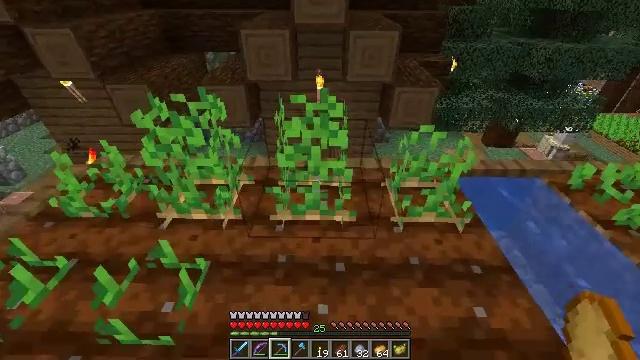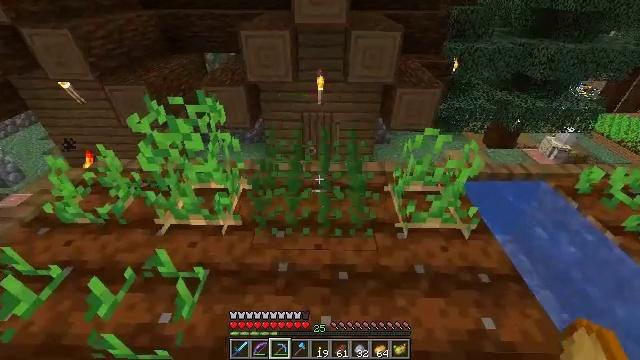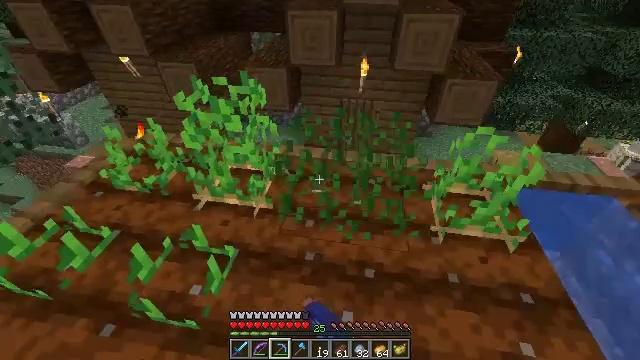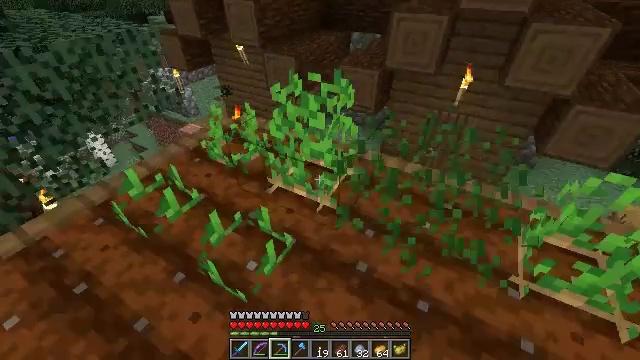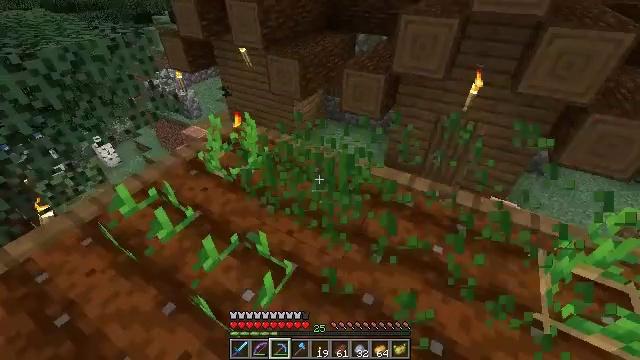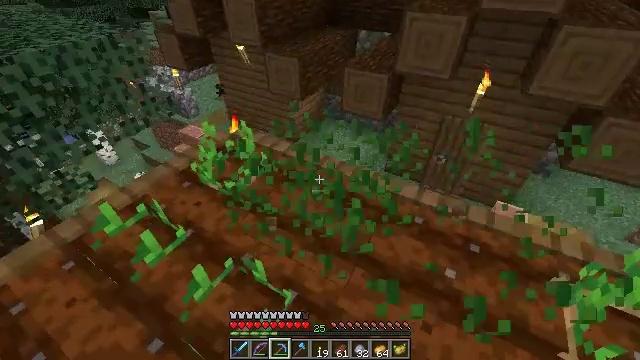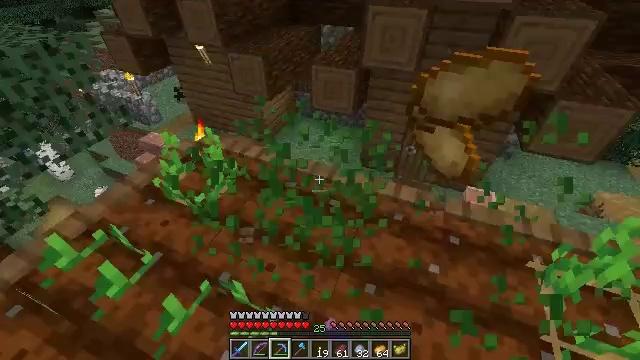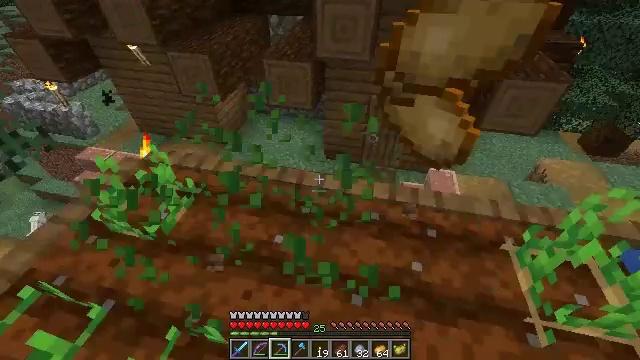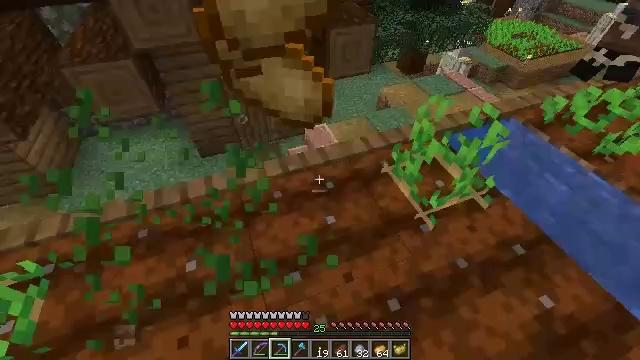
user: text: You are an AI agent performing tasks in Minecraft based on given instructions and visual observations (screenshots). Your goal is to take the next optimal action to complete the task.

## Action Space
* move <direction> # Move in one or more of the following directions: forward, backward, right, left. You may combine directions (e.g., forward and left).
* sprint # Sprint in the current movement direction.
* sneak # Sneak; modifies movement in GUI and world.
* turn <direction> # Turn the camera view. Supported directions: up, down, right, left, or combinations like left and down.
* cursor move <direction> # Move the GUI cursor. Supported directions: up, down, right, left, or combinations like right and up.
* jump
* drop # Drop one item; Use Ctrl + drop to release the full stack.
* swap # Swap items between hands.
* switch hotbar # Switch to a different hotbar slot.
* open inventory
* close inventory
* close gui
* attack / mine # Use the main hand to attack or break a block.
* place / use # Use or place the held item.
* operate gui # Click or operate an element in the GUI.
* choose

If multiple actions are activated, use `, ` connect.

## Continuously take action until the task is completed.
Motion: motion action
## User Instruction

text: Mine potatoes from the farmland.
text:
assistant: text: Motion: attack / mine
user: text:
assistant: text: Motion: turn left and down, attack / mine
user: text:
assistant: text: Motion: move forward, turn left
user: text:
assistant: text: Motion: move forward, attack / mine
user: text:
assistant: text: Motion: move forward, attack / mine
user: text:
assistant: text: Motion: move forward, turn right
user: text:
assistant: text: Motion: turn right and down
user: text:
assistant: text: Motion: turn right and down
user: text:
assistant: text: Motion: turn down